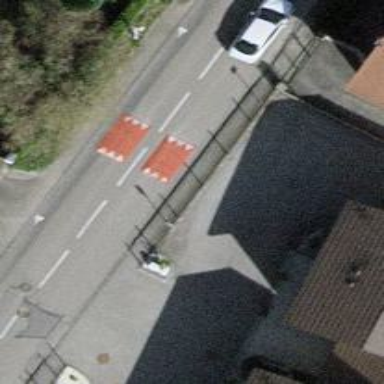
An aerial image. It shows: Traffic calming cushion.